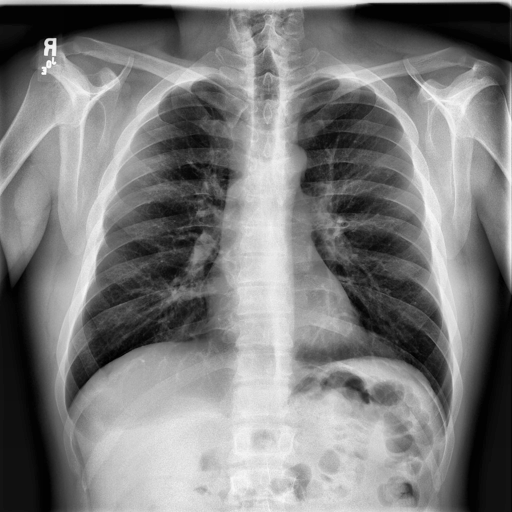
Finding: NORMAL